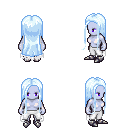
a pixel art fantasy rpg character, female body template, dark elf, purple skin, white tattered cape, white pants, white cyan extra-long hairstyle, metal boots, four views (front, back, left, right), 2x2 character sprite sheet, small pixel art, hard edges, no anti-aliasing